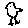
Label: bird